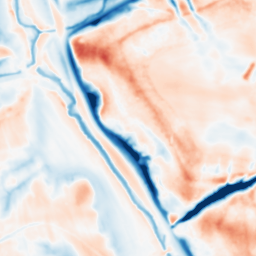
Category: multiscale
Decomposition family: dog
Decomposition parameters: sigma_low: 1
sigma_high: 10
Upsampling method: quintic
Upsampling parameters: scale: 2
Upsampling scale: 2